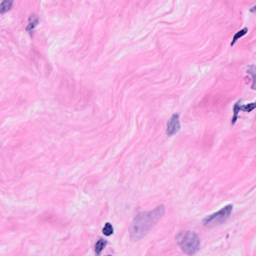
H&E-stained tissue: Breast